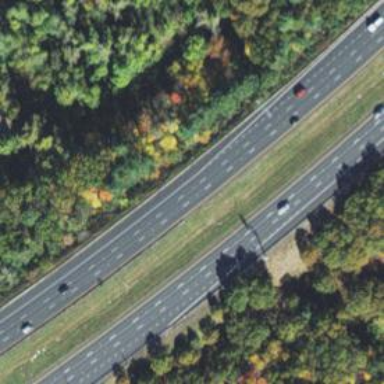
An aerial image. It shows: Asphalt motorway.